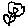
Label: flower